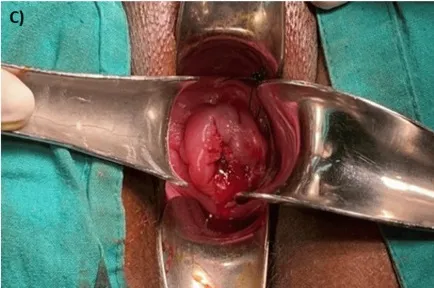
Preoperative, intraoperative, and postoperative images. (C) Postoperative image showing the McDonald's stitch in situ.
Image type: medical_photograph (other_medical_photograph)